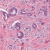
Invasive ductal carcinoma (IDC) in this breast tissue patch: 1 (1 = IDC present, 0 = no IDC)